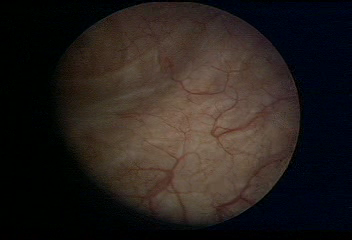
Modality: WLC
Class: Normal mucosa
Bladder cancer association: No